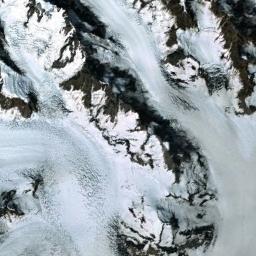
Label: snowberg